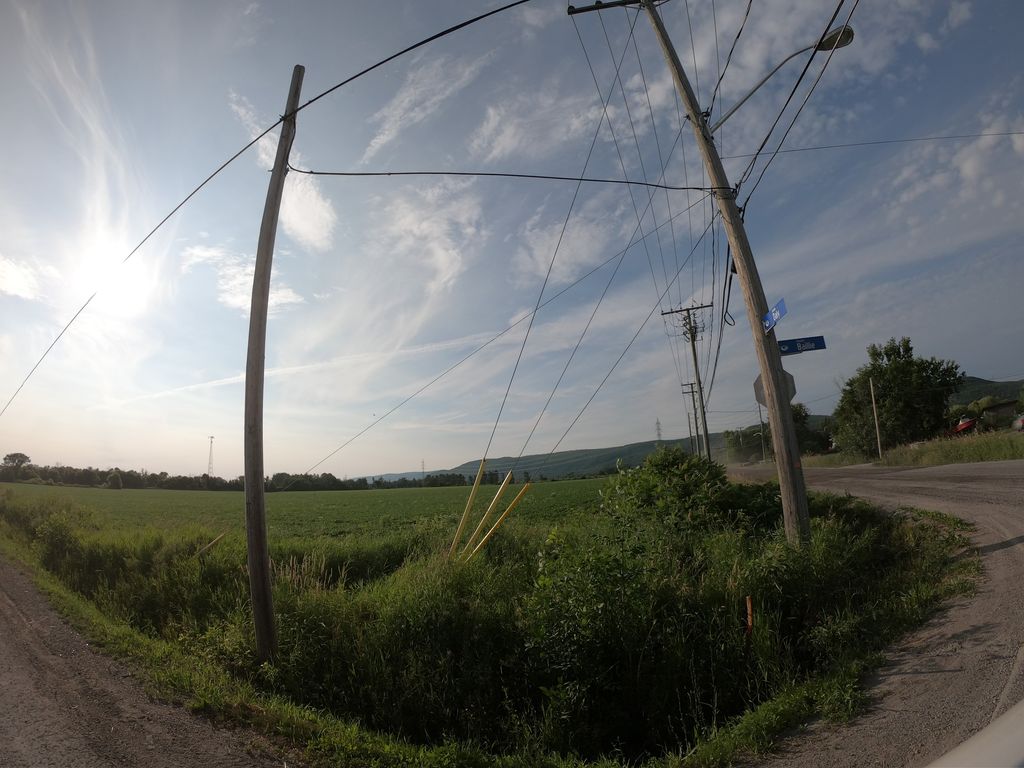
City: ottawa-gatineau